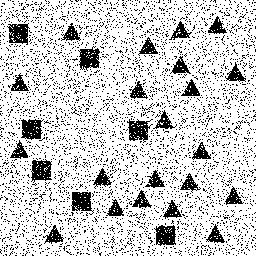
Squares: 7
Triangles: 21
Stars: 0
Total shapes: 28